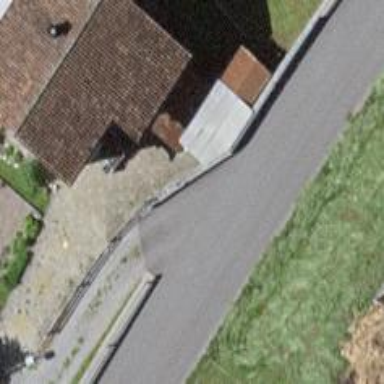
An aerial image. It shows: Retaining wall.